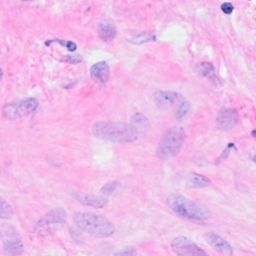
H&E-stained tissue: Breast